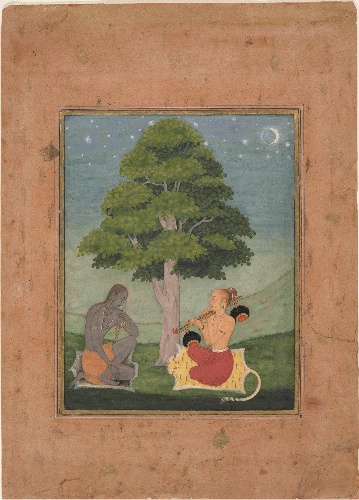
Artist: Ruknuddin
Artist bio: active late 17th century
Date: ca. 1690–95
Object type: Folio
Classification: Paintings
Medium: Opaque watercolor and ink on paper
Culture: India (Bikaner, Rajasthan)
Dimensions: Image: 6 in. × 4 11/16 in. (15.2 × 11.9 cm)
Sheet: 10 1/8 × 7 1/4 in. (25.7 × 18.4 cm)
Department: Asian Art
Credit line: Gift of Mr. and Mrs. Peter Findlay, 1978
Accession year: 1978
Repository: Metropolitan Museum of Art, New York, NY
Tags: Musical Instruments|Men|Moon|Trees